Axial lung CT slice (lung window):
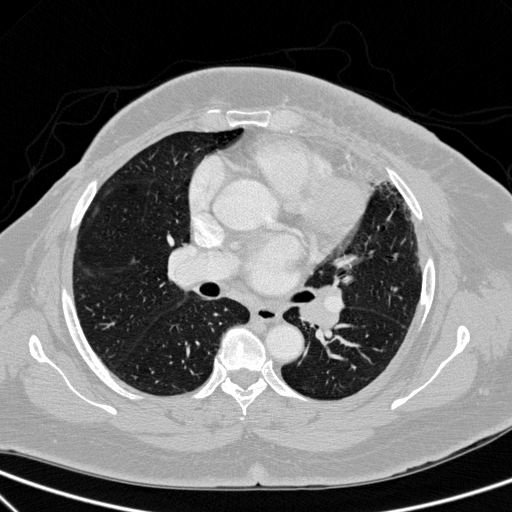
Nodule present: no